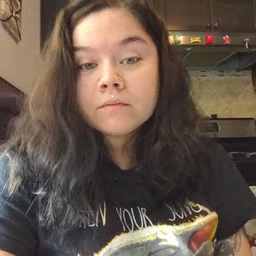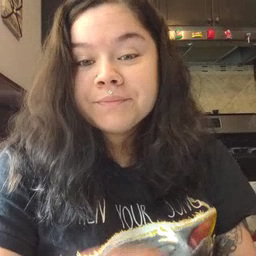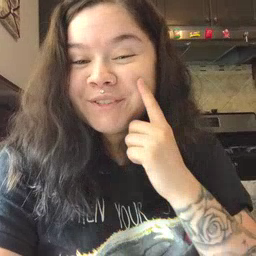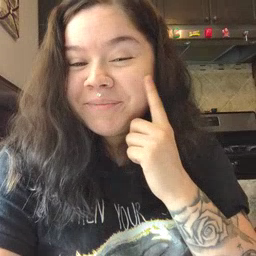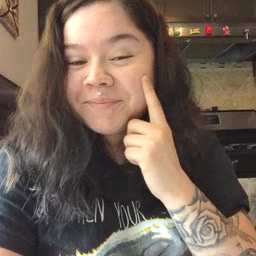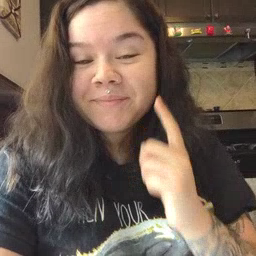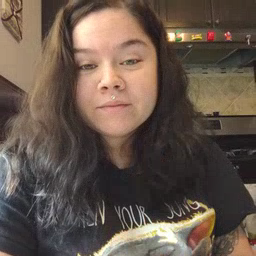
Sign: cheek